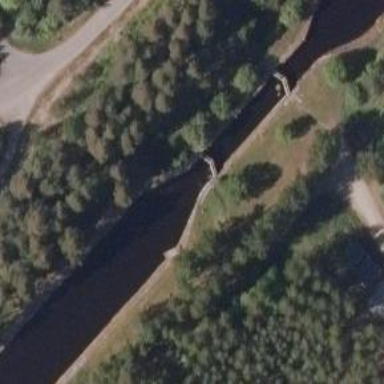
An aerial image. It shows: Lock gate along waterway.